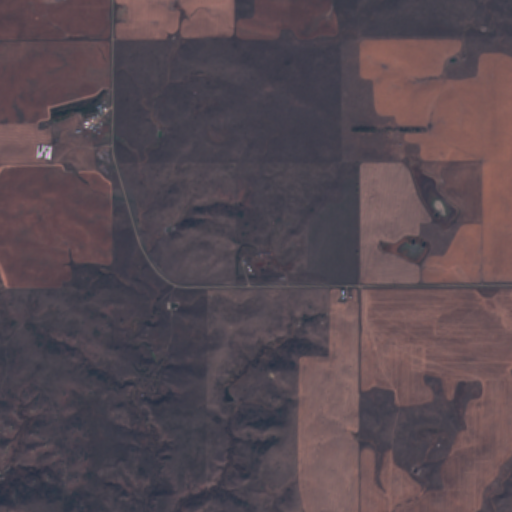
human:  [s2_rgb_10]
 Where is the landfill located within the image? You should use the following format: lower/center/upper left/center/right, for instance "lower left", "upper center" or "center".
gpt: There is no landfill in the image.